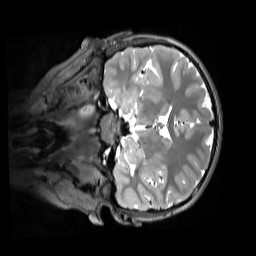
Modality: T2w
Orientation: coronal
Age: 11
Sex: female
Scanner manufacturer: siemens
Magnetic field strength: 3 T
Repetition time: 3.2 s
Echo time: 0.408 s